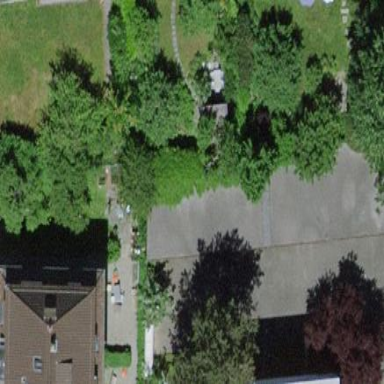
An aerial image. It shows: Group of garages.